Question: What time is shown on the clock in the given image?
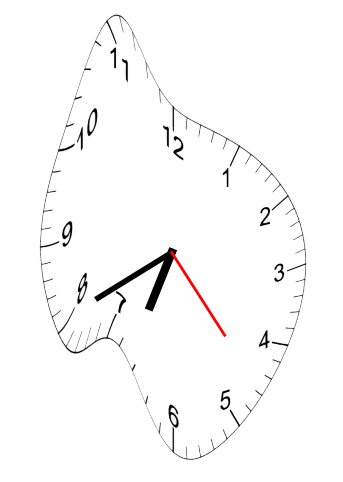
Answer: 06:40:23